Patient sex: M
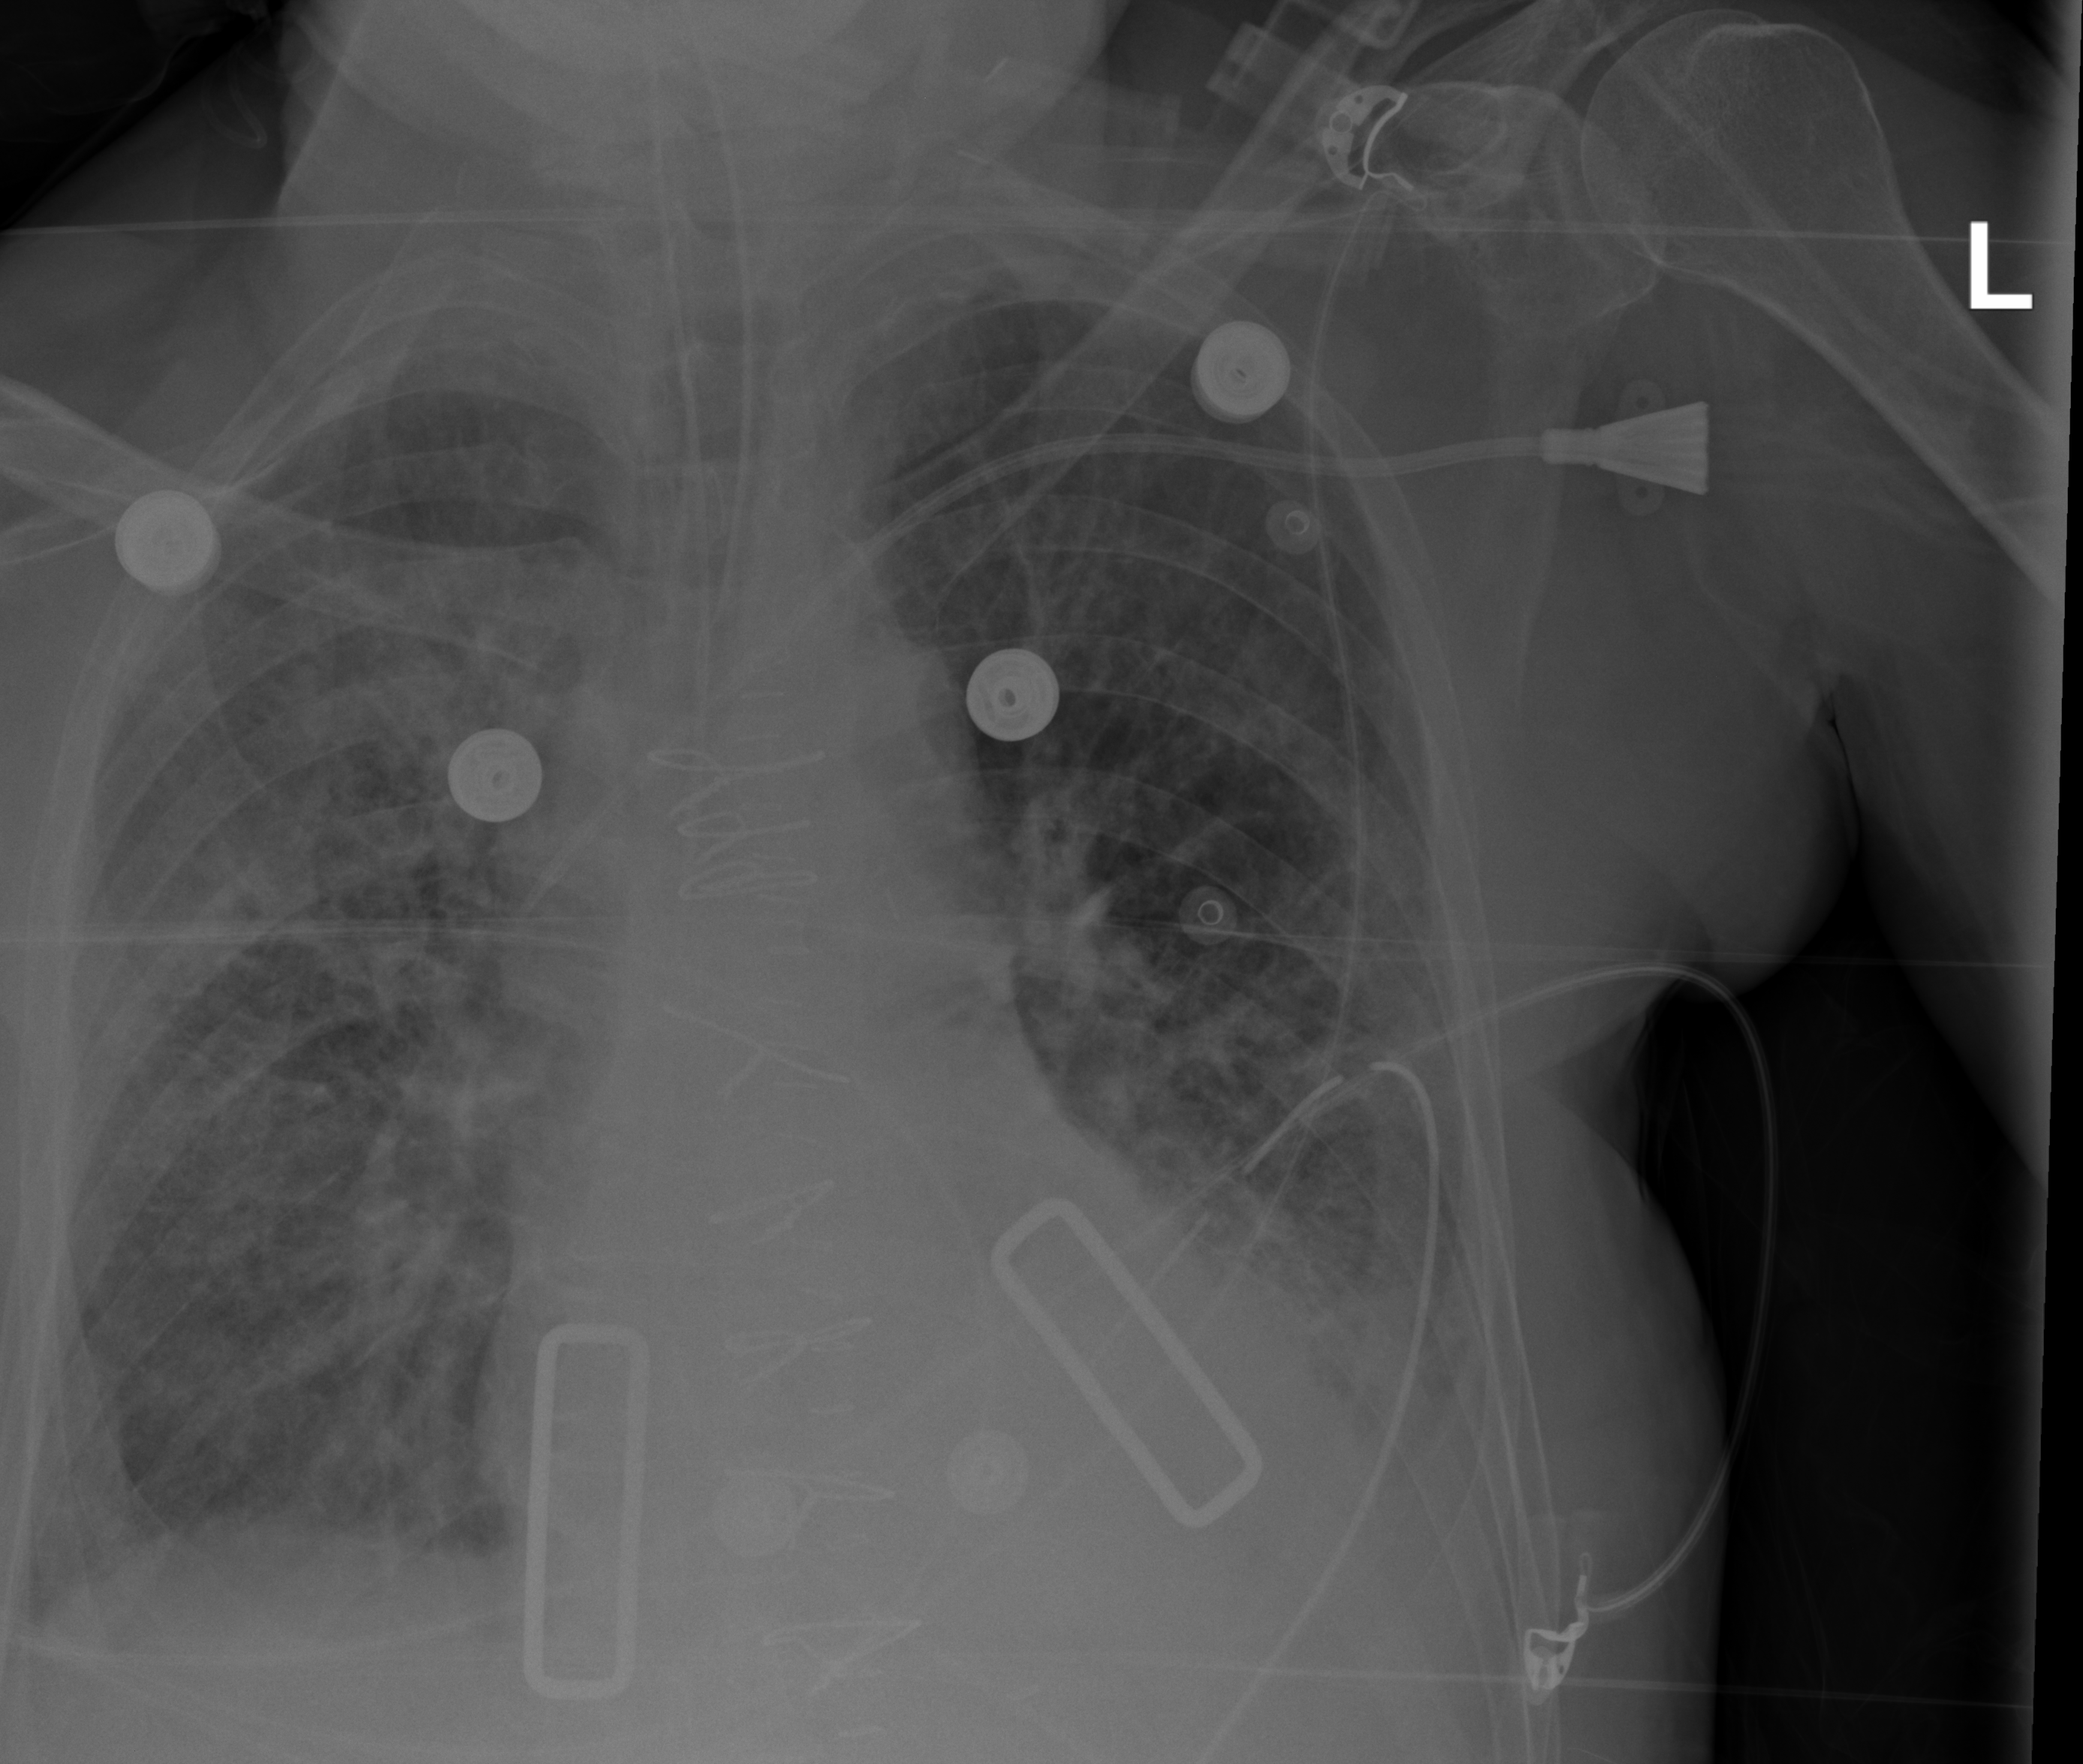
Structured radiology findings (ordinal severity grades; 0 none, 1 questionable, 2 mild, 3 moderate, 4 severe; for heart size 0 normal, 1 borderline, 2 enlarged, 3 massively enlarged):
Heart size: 2
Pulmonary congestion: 3
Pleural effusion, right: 2
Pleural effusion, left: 2
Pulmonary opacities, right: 3
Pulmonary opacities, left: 3
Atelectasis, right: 0
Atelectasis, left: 2